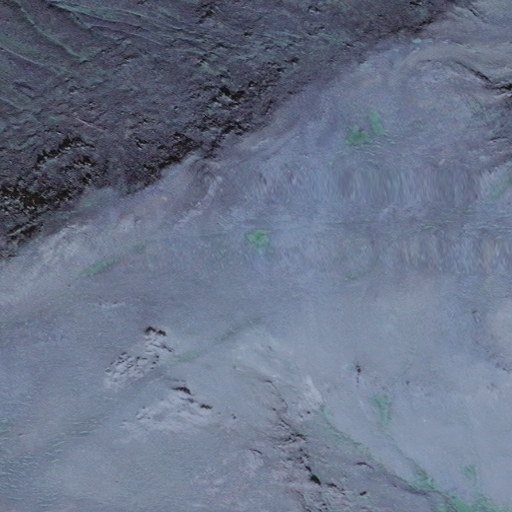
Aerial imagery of mountain in Alaska named Tolstoi Peak containing only unknown